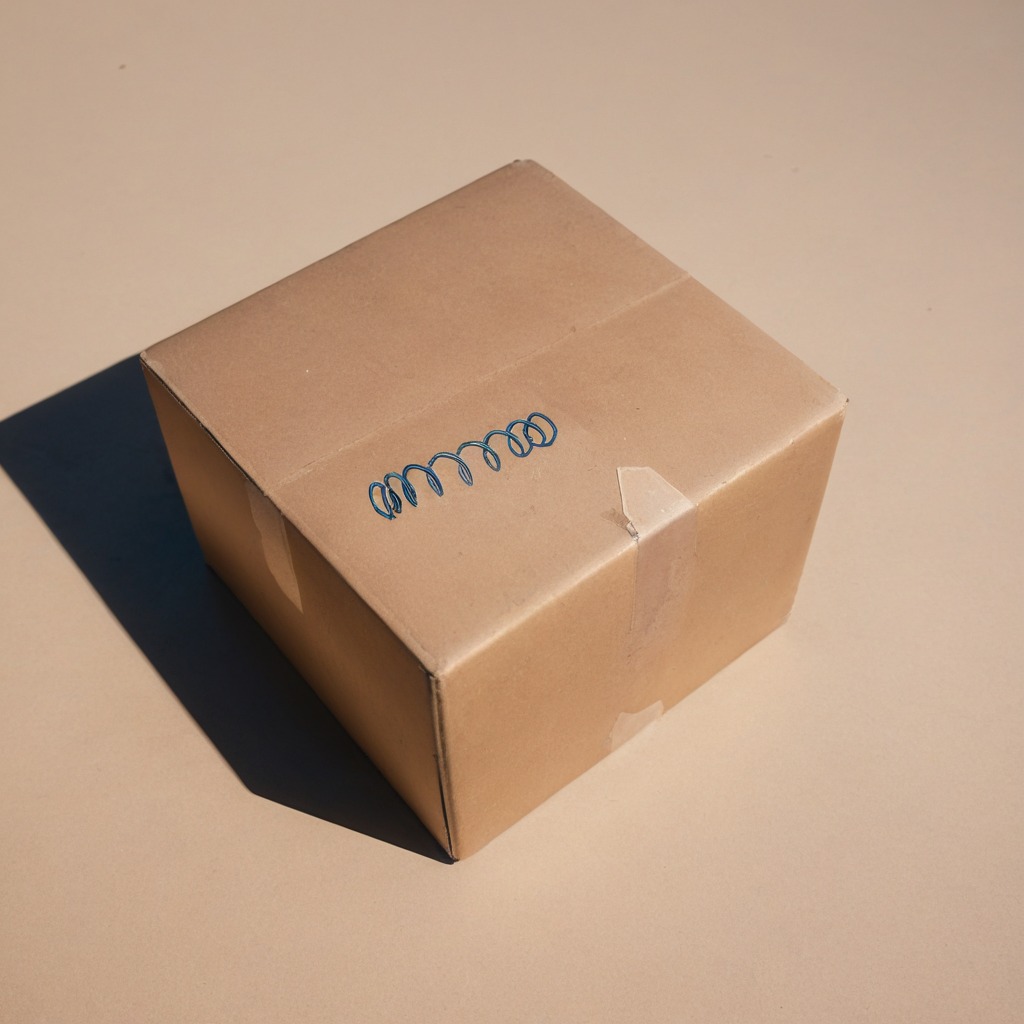
A coiled metal spring is lying on the cardboard box surface in an outdoor workshop during daytime bright natural light soft shadows slightly creased but